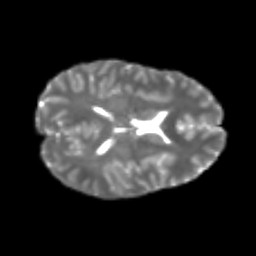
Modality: T2w
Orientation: axial
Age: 25
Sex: female
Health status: healthy
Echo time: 0.074 s